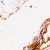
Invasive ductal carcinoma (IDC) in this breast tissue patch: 0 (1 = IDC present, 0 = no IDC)